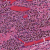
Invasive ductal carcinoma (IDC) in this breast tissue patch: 0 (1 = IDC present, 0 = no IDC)